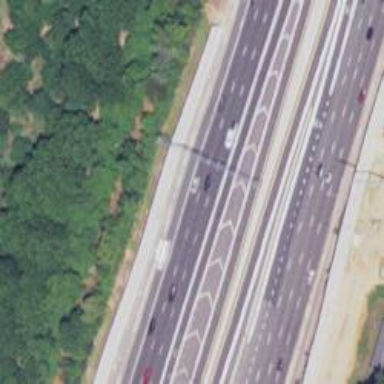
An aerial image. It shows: Motorway junction.